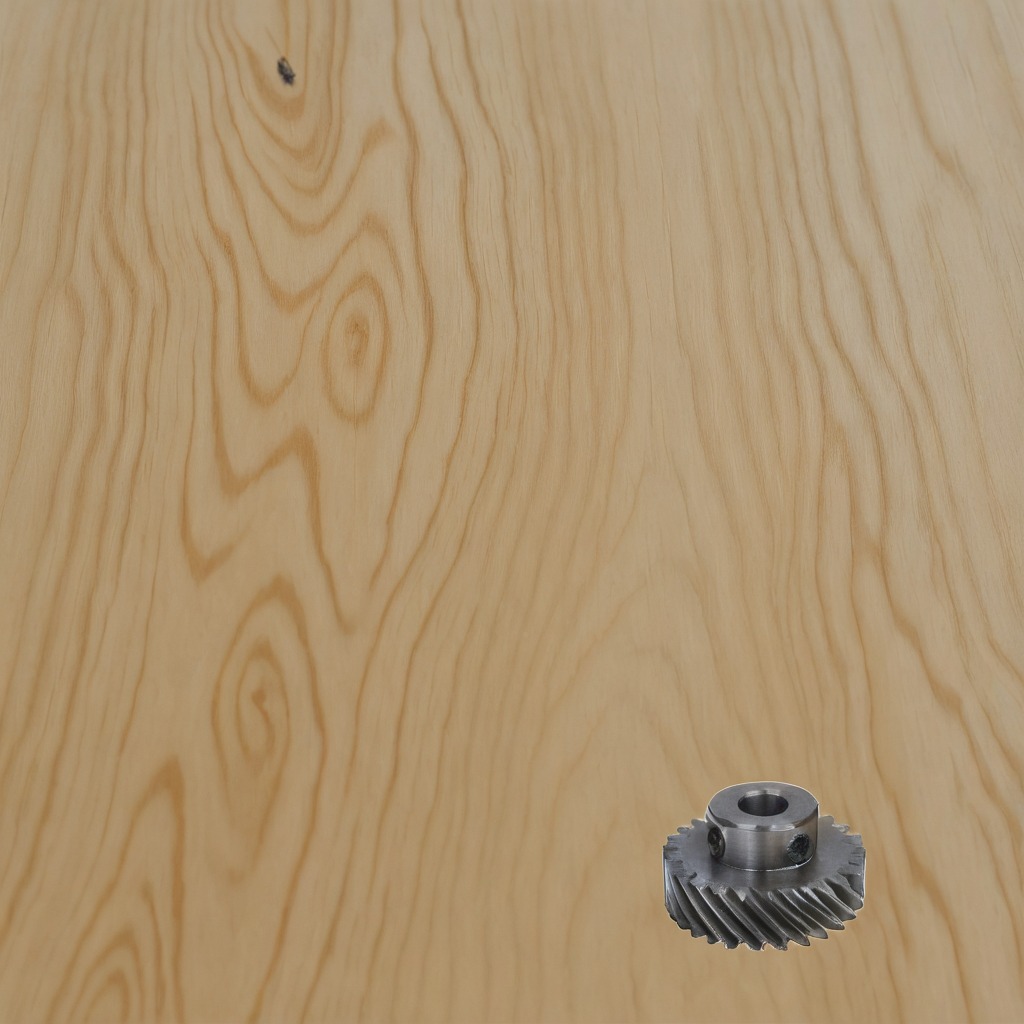
A steel gear with teeth is lying on the plywood surface in a paint workshop lit by afternoon window light.